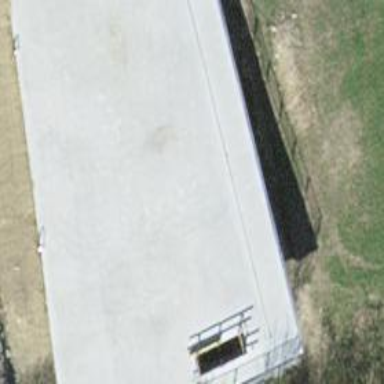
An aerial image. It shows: Warehouse.